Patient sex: F
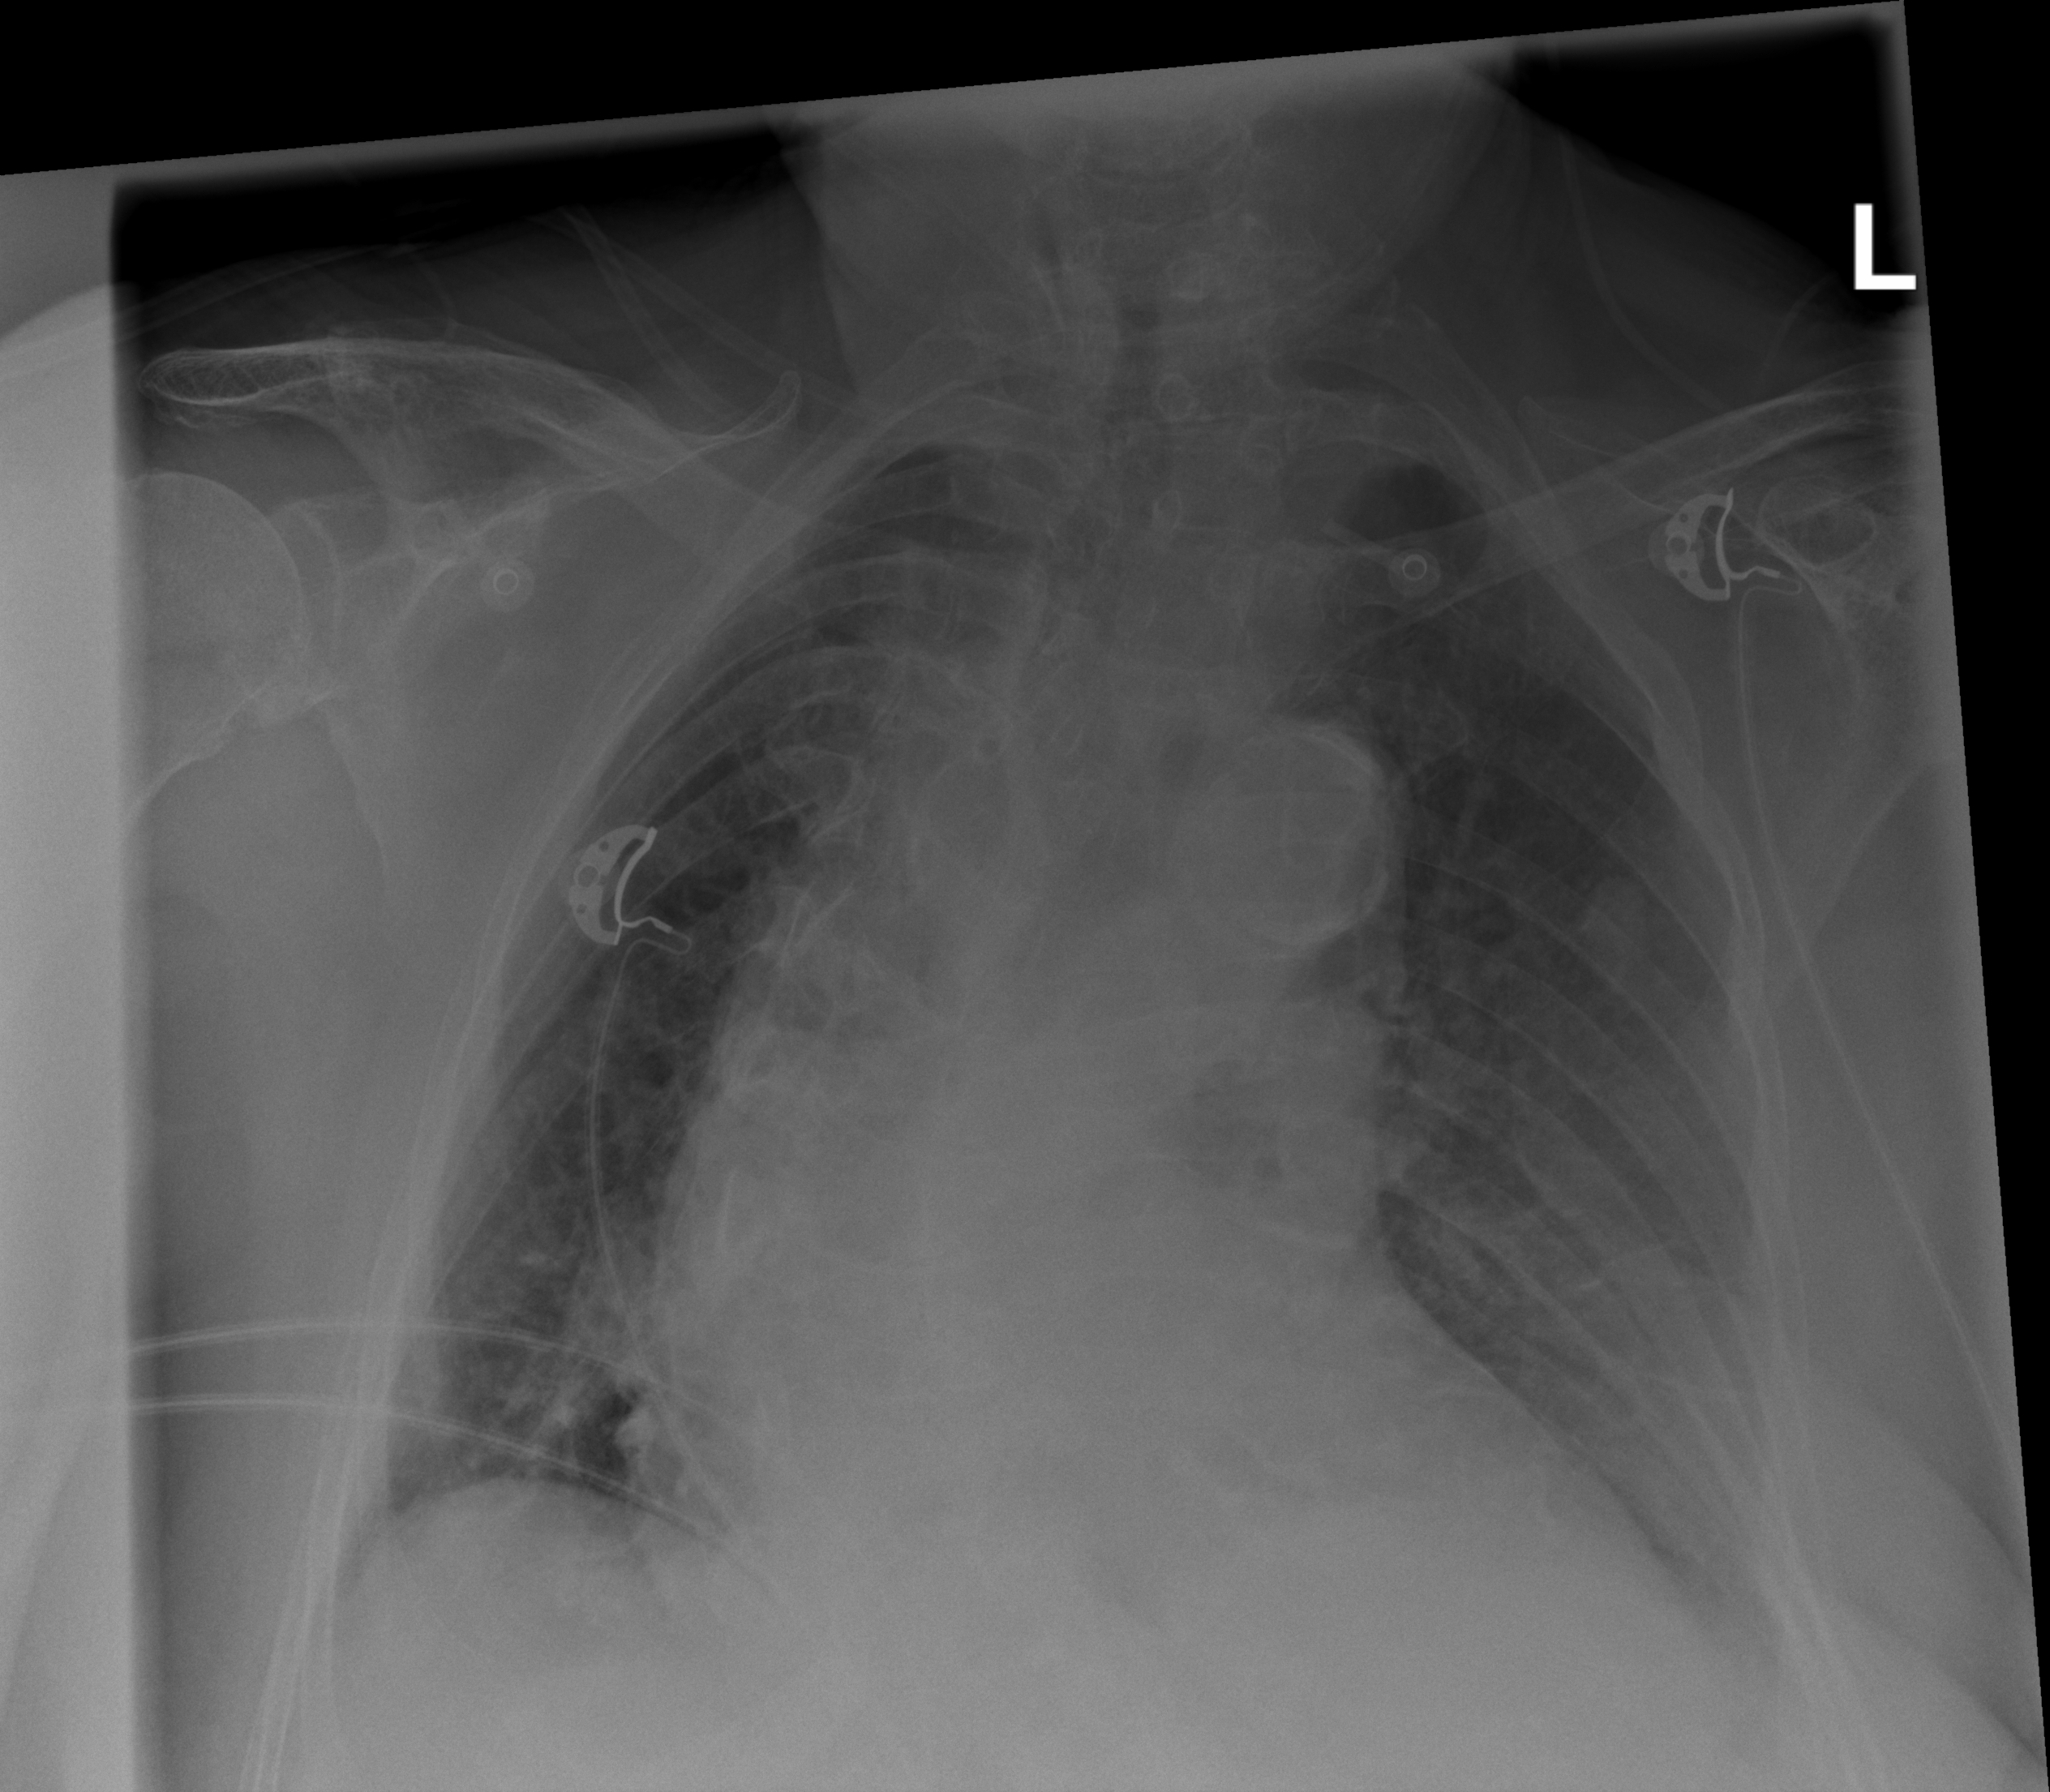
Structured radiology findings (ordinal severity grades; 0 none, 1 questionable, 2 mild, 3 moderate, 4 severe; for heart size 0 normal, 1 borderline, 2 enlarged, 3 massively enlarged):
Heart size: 2
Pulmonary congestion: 2
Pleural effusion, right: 1
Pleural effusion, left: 2
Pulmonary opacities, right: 0
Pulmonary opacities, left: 0
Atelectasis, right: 2
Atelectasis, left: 2